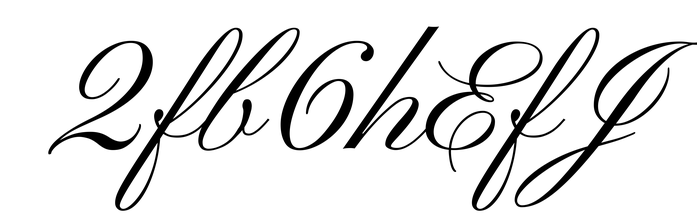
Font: PinyonScript-Regular